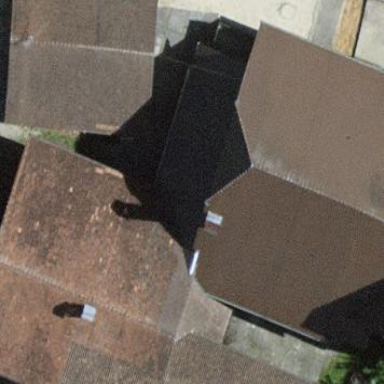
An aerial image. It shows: Farm building.